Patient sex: M
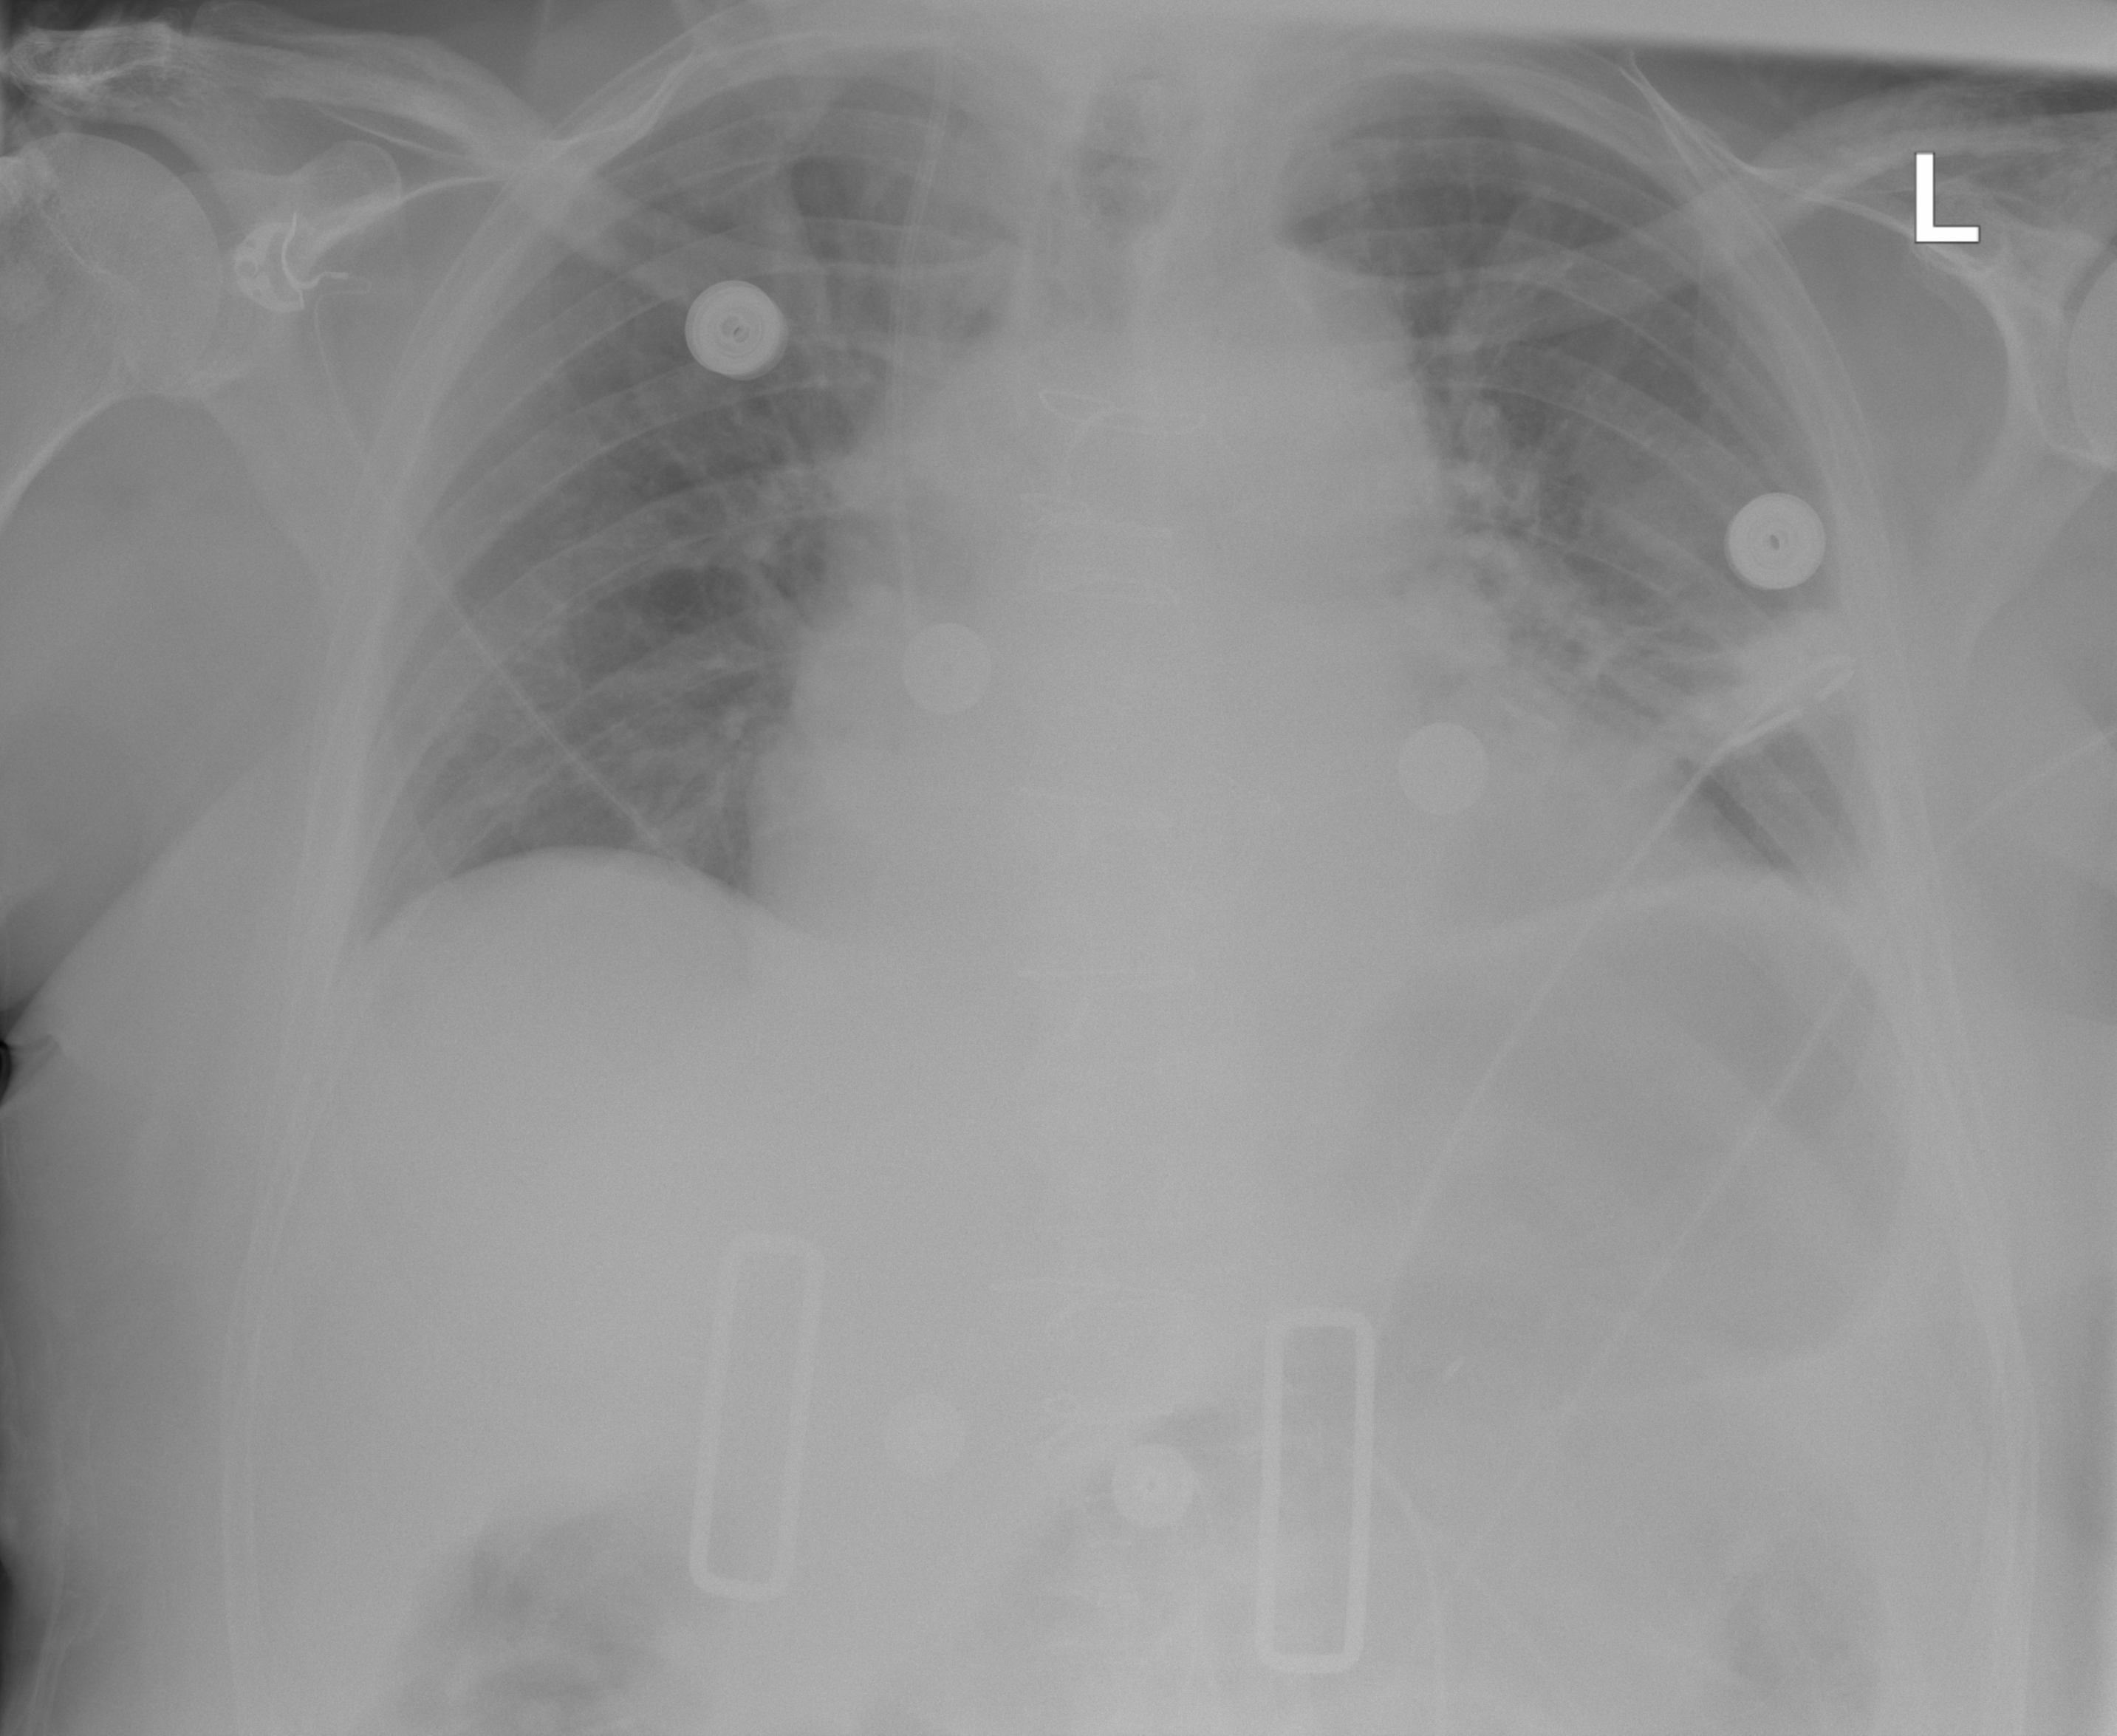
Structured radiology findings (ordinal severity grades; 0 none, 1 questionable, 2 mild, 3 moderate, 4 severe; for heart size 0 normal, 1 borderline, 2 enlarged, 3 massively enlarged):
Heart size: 2
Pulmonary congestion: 1
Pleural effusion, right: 0
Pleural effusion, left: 1
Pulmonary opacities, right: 0
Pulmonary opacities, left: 2
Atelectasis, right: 0
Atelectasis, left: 2